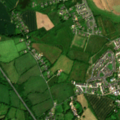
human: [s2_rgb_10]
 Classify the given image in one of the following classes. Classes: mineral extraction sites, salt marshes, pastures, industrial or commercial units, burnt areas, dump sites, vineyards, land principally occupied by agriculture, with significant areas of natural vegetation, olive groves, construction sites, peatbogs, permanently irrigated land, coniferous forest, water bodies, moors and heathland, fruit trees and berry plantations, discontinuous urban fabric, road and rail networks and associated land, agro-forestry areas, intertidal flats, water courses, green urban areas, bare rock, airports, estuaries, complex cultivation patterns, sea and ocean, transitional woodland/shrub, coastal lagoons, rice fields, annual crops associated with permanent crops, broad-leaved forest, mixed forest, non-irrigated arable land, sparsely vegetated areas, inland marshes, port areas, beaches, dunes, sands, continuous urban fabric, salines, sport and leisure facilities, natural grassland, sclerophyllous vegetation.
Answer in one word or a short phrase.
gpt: discontinuous urban fabric, industrial or commercial units, sport and leisure facilities, pastures